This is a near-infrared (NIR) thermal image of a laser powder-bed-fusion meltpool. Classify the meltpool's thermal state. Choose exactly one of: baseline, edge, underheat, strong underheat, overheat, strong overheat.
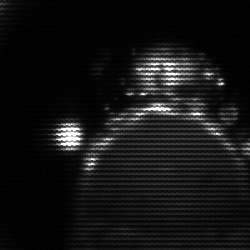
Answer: edge